Field crop: maize
Growth stage: 2
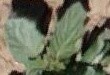
Species: datura